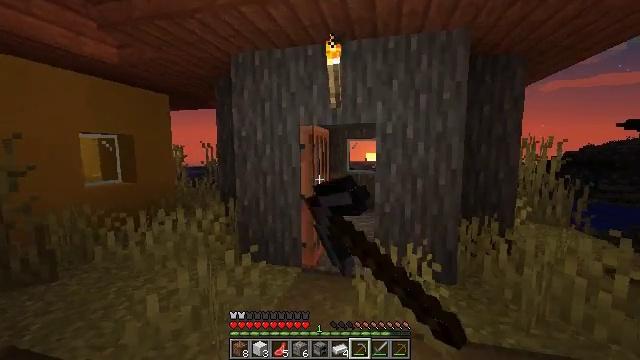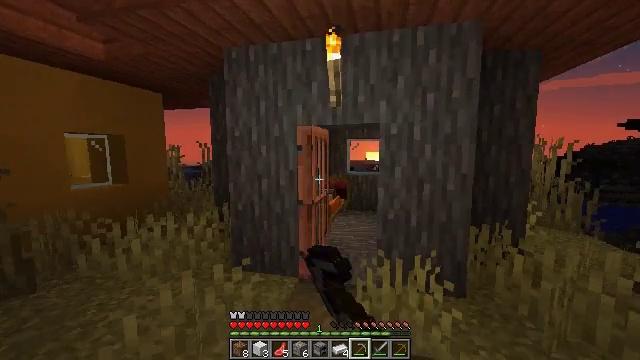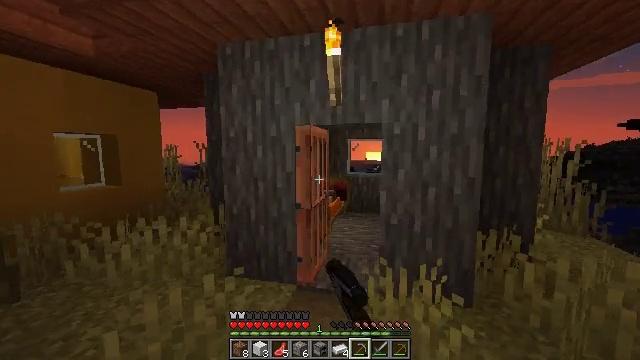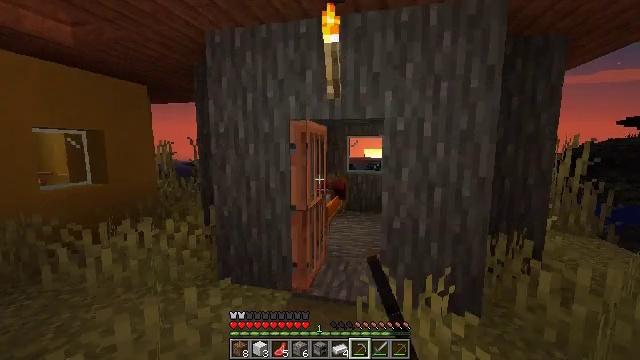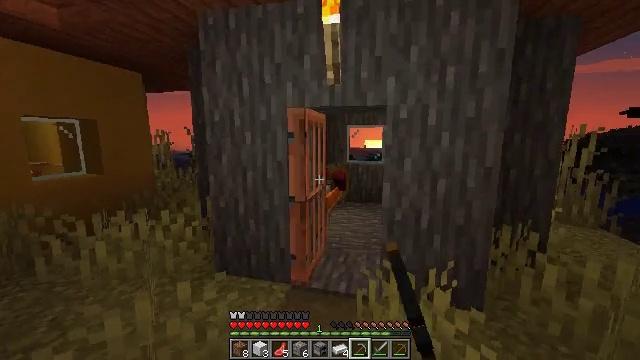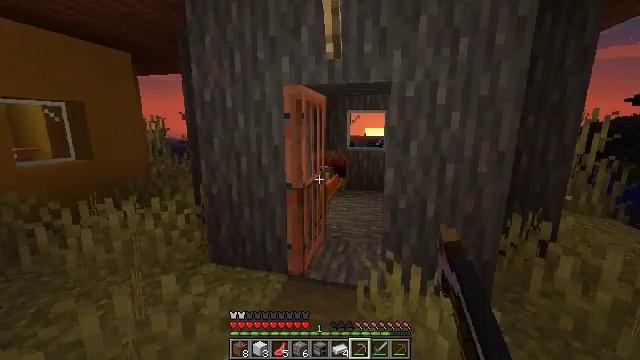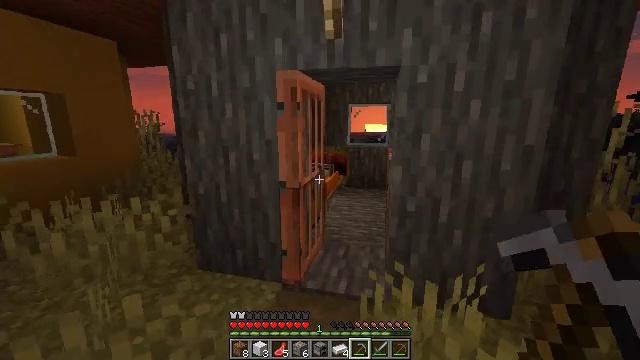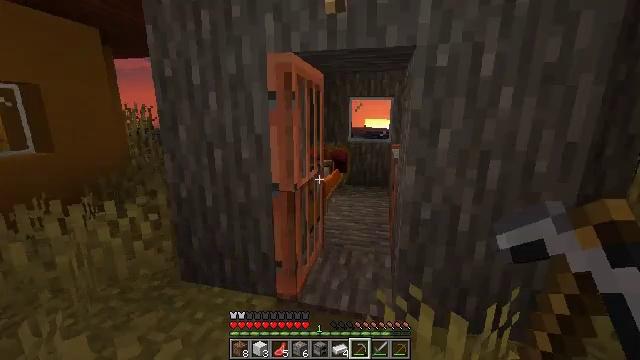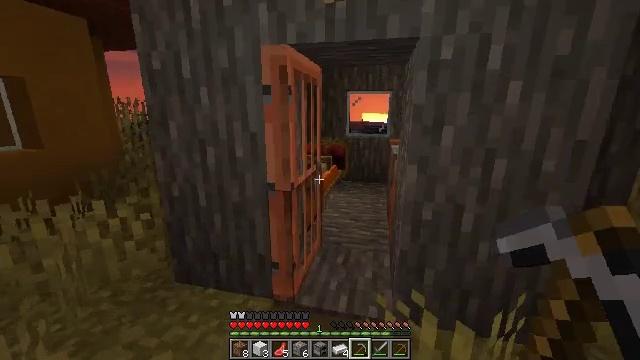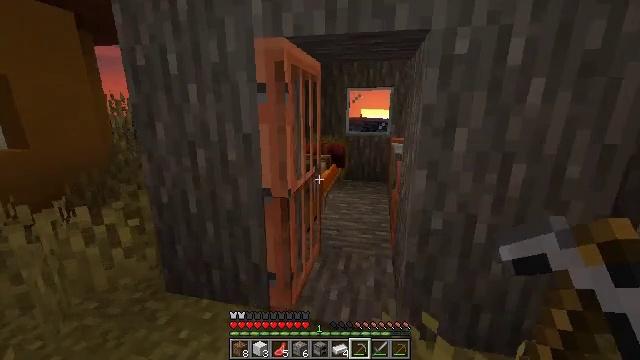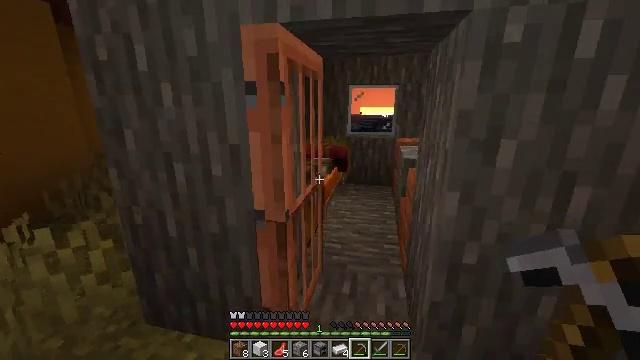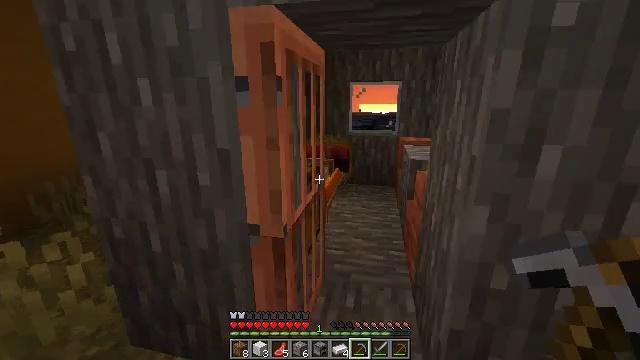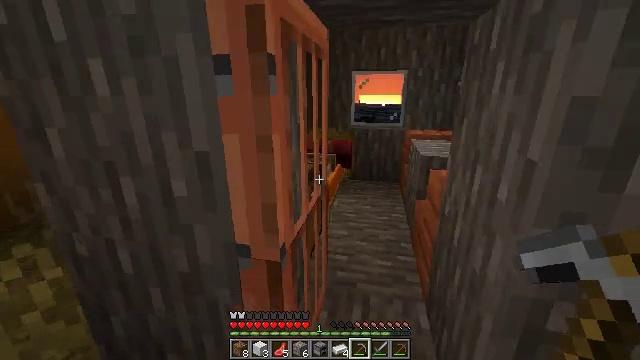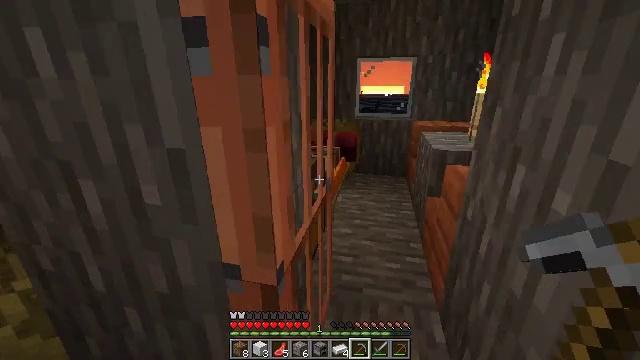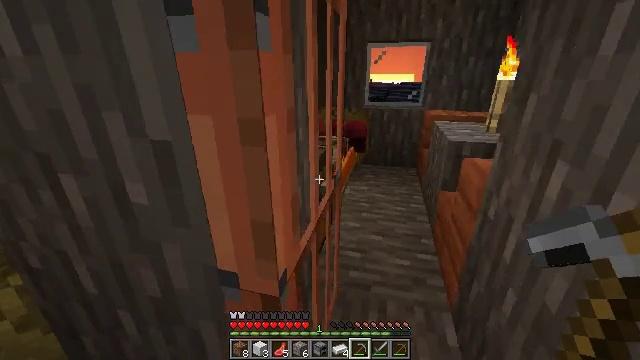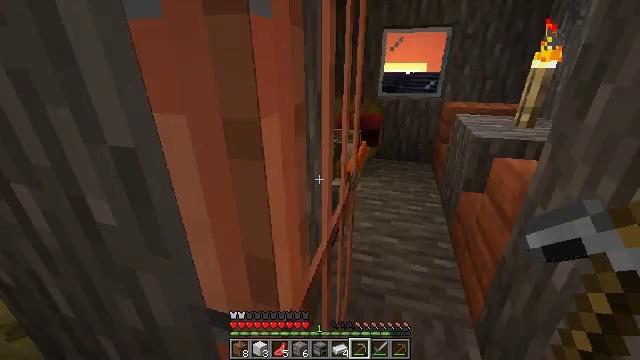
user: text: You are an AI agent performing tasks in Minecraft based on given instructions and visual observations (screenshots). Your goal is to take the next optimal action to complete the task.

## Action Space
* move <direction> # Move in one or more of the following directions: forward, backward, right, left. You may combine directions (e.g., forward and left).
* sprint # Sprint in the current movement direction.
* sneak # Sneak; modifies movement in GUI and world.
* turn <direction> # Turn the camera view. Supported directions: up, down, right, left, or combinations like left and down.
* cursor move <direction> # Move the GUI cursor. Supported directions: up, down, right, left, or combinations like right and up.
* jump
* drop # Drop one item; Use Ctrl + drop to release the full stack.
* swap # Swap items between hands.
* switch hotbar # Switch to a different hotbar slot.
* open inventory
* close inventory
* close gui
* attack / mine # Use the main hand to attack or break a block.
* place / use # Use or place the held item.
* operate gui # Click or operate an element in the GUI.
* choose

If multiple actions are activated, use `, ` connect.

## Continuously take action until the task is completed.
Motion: motion action
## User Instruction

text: Collect the orange bed by mining it.
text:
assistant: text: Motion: move forward, use / place
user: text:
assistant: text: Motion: move forward
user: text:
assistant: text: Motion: move forward
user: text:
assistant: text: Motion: move forward, turn down
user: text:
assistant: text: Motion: move forward, turn down
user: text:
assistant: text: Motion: move forward, turn down
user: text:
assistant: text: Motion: move forward
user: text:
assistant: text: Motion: move forward, turn down
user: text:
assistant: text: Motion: move forward
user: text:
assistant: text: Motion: move forward
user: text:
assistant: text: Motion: move forward
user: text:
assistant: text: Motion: move forward, turn down
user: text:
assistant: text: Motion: move forward, turn down
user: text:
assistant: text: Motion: move forward, turn left and down
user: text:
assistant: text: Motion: move forward, turn left and down
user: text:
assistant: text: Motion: move forward, turn left and down
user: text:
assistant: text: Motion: move forward, turn left and down
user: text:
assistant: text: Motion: move forward and move right, turn left and down
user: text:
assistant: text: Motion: move forward and move right, turn left and down
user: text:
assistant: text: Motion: move forward and move right, turn left and down
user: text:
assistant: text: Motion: move forward, turn left
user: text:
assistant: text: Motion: turn left and down
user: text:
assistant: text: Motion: turn left
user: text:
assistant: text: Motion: no_op
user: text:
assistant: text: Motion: no_op
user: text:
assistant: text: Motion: turn right
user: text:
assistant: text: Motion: turn right
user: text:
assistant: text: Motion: turn right
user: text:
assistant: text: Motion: turn right
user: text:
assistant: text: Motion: move right, turn right and up